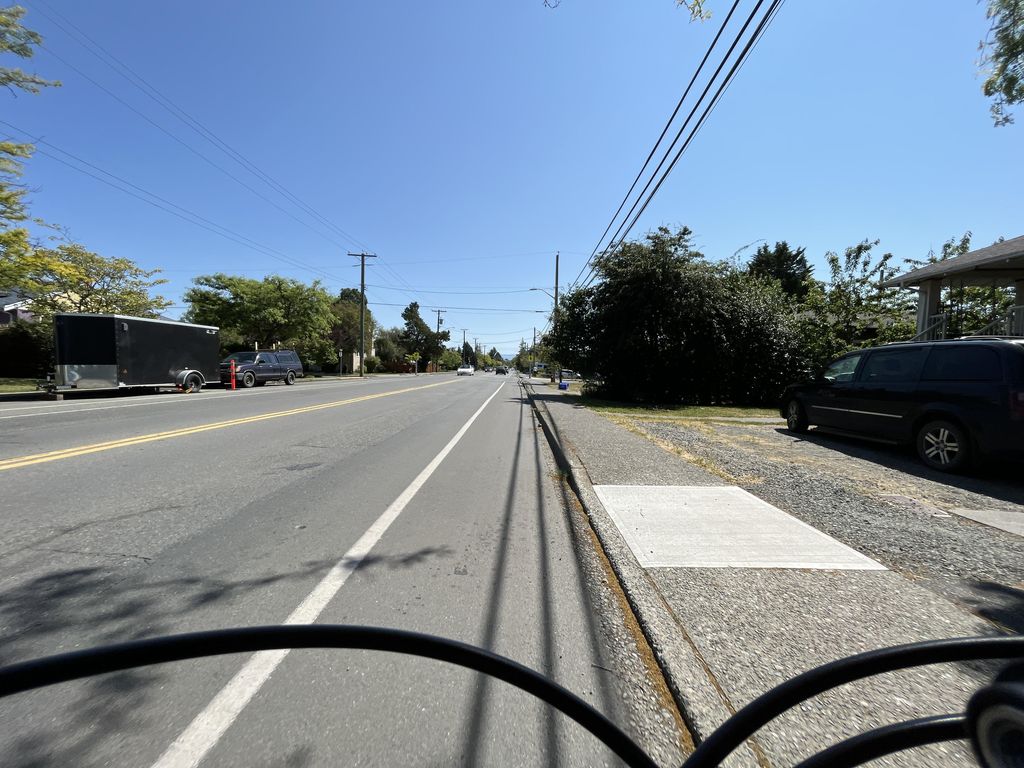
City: victoria